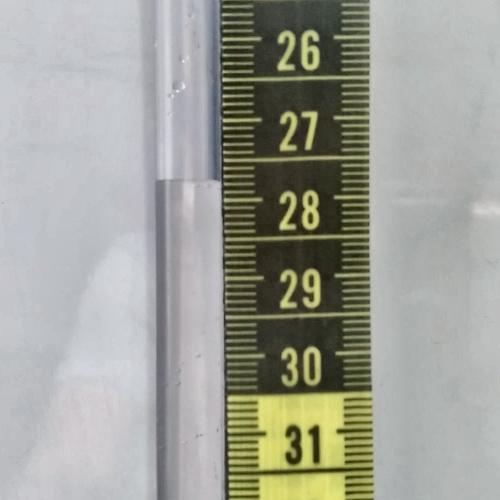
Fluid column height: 27.8 cm